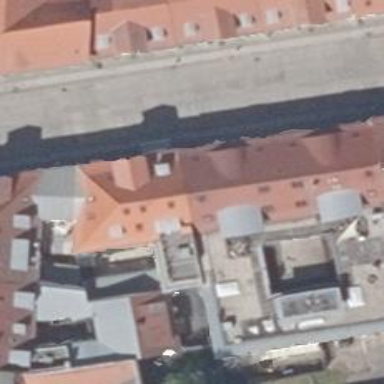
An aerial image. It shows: Historic Baroque building with yellow and white exterior colors. The building is apartment complex with hipped roof made of black roof tiles.